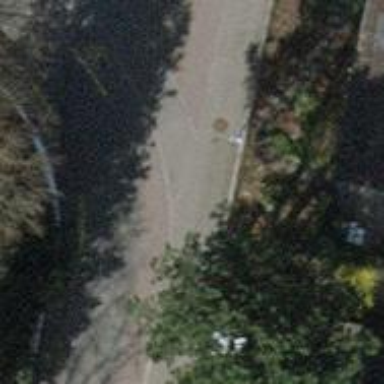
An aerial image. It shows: Residential road with opposite cycleway.